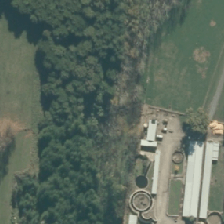
Land cover: deciduous_hardwood